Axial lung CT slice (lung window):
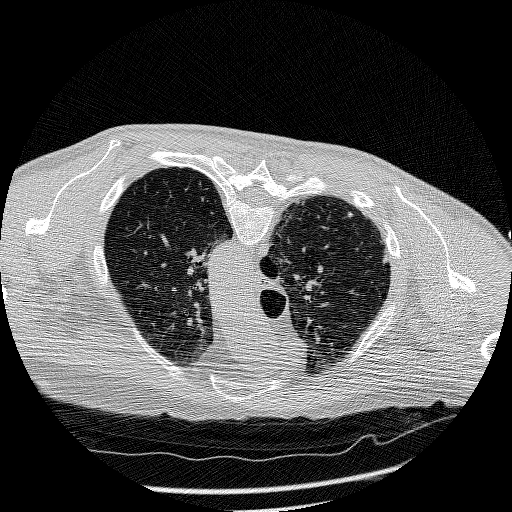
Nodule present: yes
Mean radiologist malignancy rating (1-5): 2.75